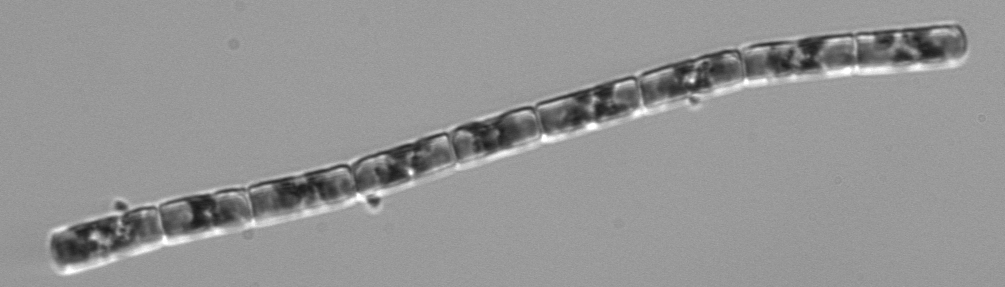
Label: Guinardia_delicatula